Question: I found <URL> suitable to my need, but don't have a thumbnail.
There have a ready made plugin looks like an image below?
1. On the main image when we click go to the next image
2. Have thumbnails for other image

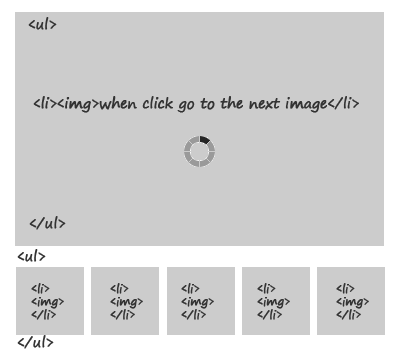
Answer: There are many plugins out there, which might be providing this functionality.
I have used exposure image gallery for my needs.
Provides many of the options.
Demo 3 looks like same as your requirement :
<URL>
You can check out other examples here
<URL>
Home page :
<URL>